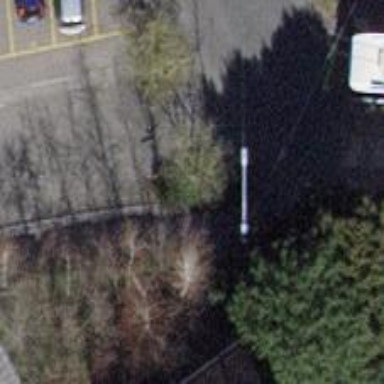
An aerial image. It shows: Bollard.